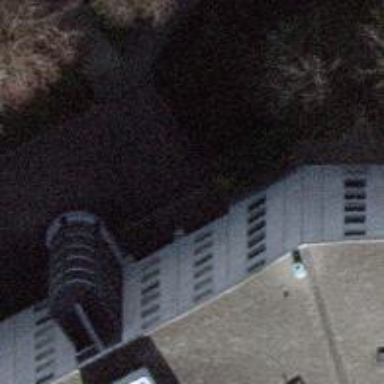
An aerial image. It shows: Footway road through building passage tunnel.